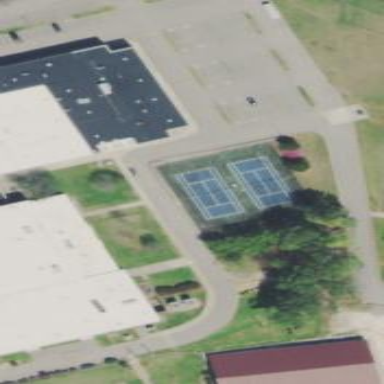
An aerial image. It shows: Tennis court on the leisure land pitch.